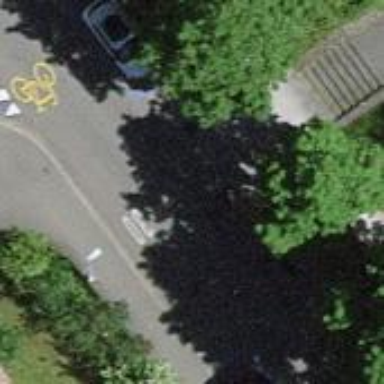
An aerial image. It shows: Tertiary road with asphalt surface and sidewalks on both sides.